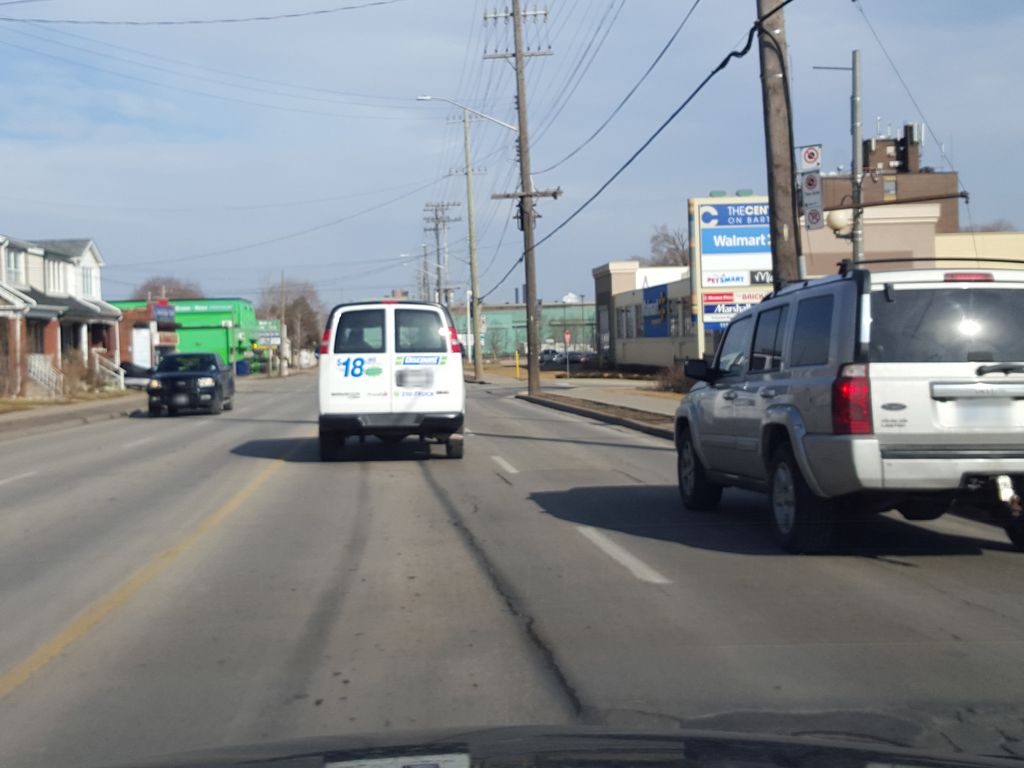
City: hamilton